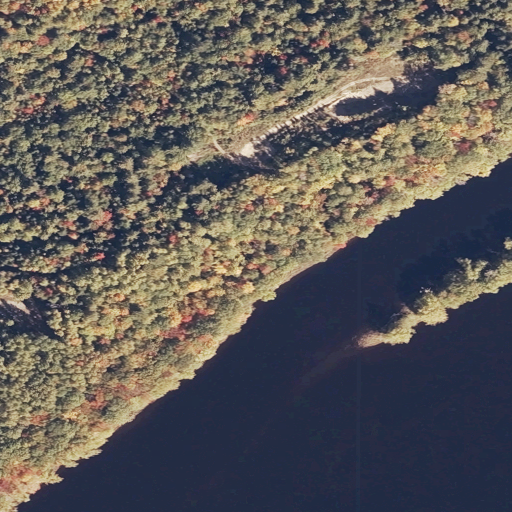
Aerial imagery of island in Maine named Mink Island containing open water, mixed forest, deciduous forest, evergreen forest, woody wetlands, shrub, grassland, and pasture